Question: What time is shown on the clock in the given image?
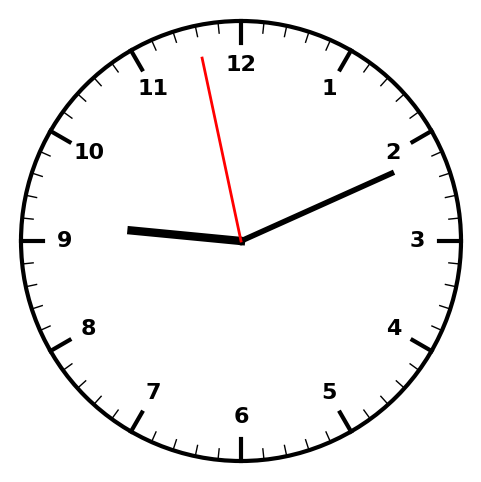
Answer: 09:10:58